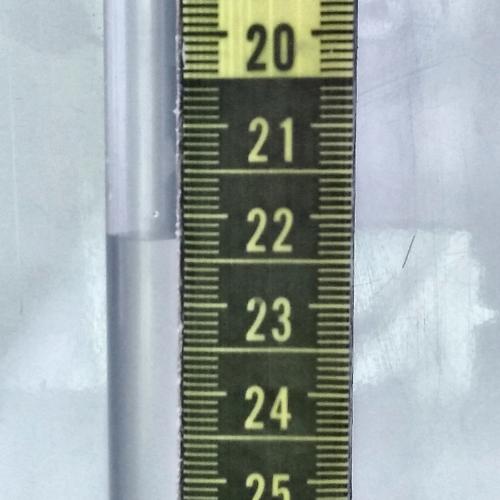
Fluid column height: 22.3 cm